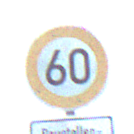
Verkehrszeichen: Geschwindigkeit60
Zusatzzeichen unten: HinweiseAufGefahrenDurchVerbaleAngabe6
Umgebung: Outdoor, RoadRail
Tageszeit: SunriseSunset
Wetter: PartlyCloudy
Licht: Natural
Jahreszeit: NotSpecified
Kontrast: LowContrast